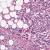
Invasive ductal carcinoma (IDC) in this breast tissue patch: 1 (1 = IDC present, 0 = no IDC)